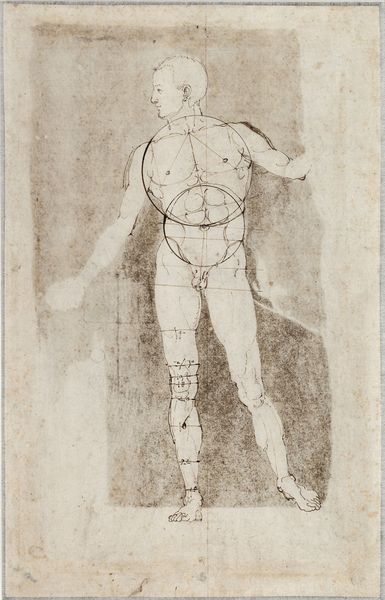
Titel: Adam (Konstruktionszeichnung)
Künstler: Albrecht Dürer
Standort: Wien
Institution: Albertina, Wien
Schlagwörter: akt, hand, kopf, körper, mann, nackt, weiß, dreieck, brust, grau, nase, ohr, schwarz, skizze, zeichnung, masse, anatomie, arm, arme, mensch, stehen, auge, figur, haare, blatt, kreis, rund, beine, bein, füße, studie, grafik, schattierung, linien, sepia, figuren, muskeln, bauch, kontrapost, knie, penis, kreise, stand, entwurf, geometrisch, konstruktion, dürer, standbein, brustkorb, geometrie, zwichnung, bau, männerakt, raster, proportionen, maßstab, michelangelo, leonardo, aufteilung, abmessungen, maß, proportion, zeichnng, hoden, messung, vermessung, nacke, albrecht, verhältnis, sixpack, proportionsstudie, goldenerschnitt, kontrapopst